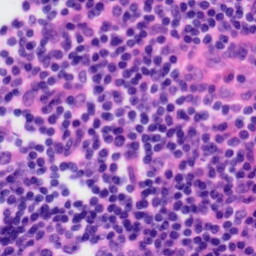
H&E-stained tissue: Tonsil